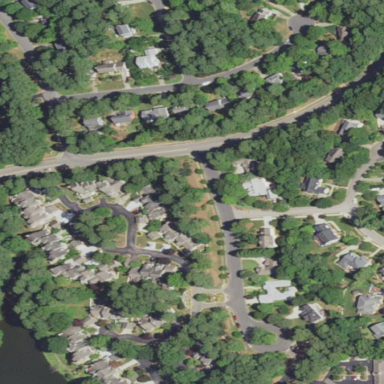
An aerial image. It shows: Residential neighbourhood.